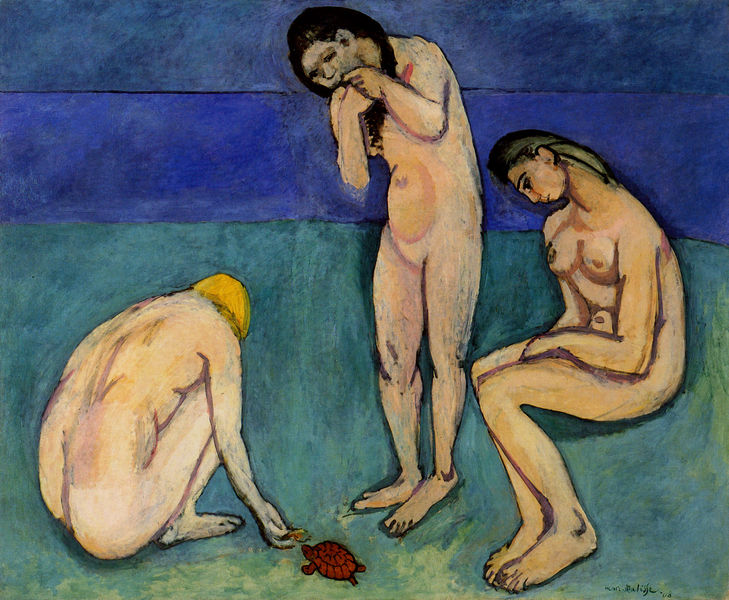
Titel: Baigneuses à la tortue [Trois femmes au bord de la mer]
Künstler: Henri Matisse
Standort: Saint Louis (Missouri)
Institution: The Saint Louis Art Museum
Schlagwörter: akt, blau, hand, haut, himmel, kopf, meer, nackt, wasser, akte, baden, badende, cezanne, frauen, gelb, grün, mädchen, see, sitzen, ufer, brust, busen, frau, rücken, schwarz, türkis, gras, rot, tier, wiese, fauves, flächig, blond, stehen, hände, schauen, signatur, horizont, horizontlinie, boden, futter, haare, drei, gebeugt, beine, brüste, füße, strand, kauern, linien, essen, nabel, bauch, nackte, knie, fleisch, panzer, bücken, linie, form, füttern, hocken, knien, erynnien, beugen, fressen, schildkröte, umrisslinien, kröte, matisse, blau türkis, gestaltungslinien